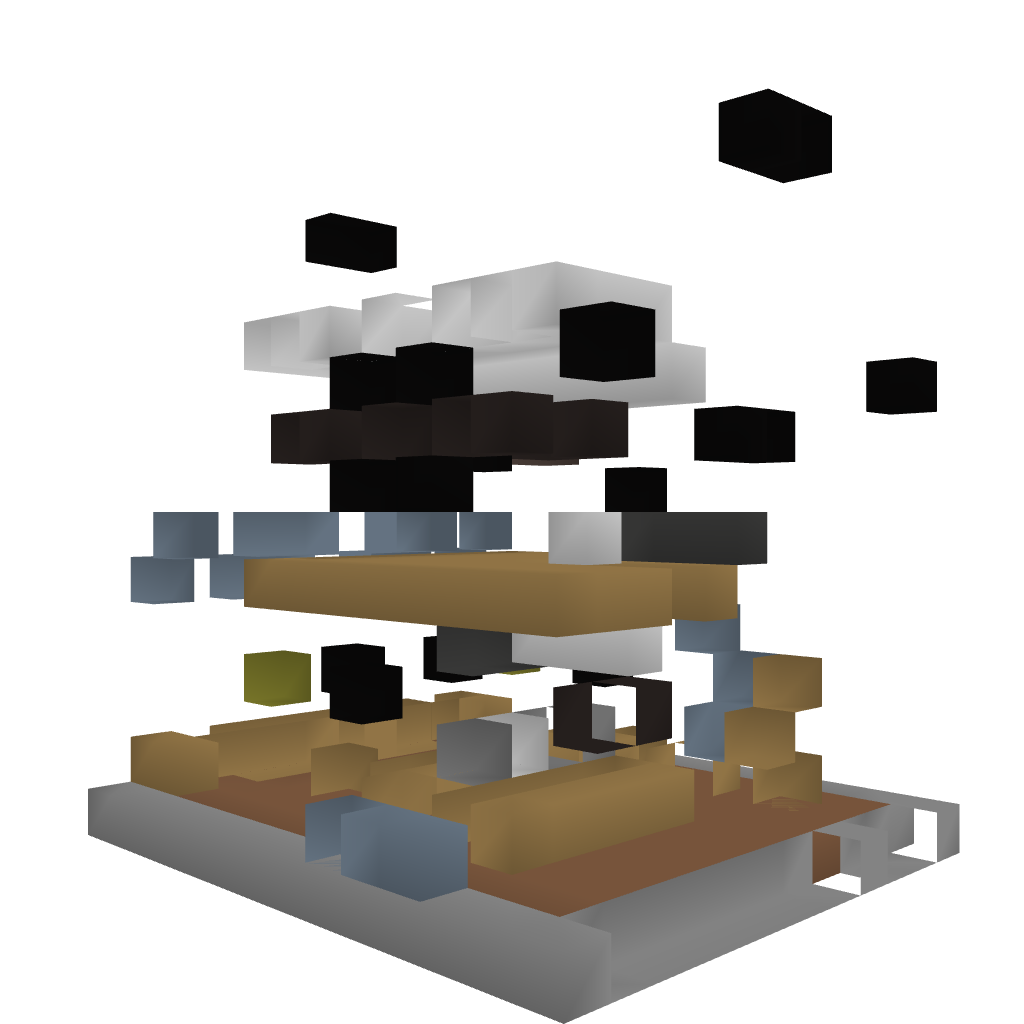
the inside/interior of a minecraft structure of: Depository (Bank)